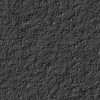
Atmospheric dust classification: not_dusty